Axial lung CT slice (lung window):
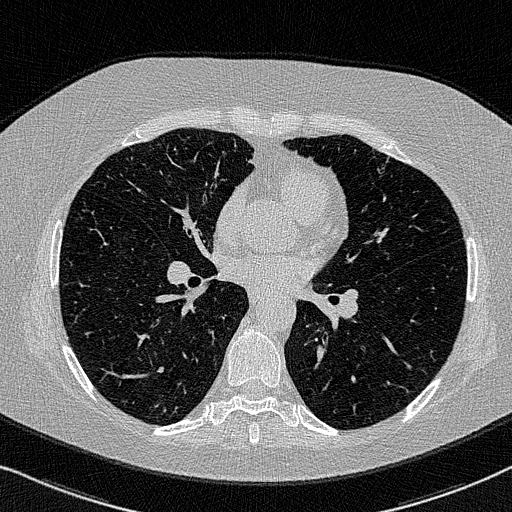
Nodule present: no